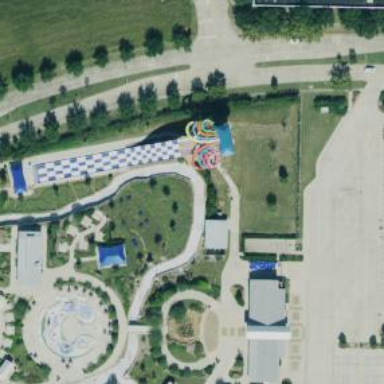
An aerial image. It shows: Water slide attraction.